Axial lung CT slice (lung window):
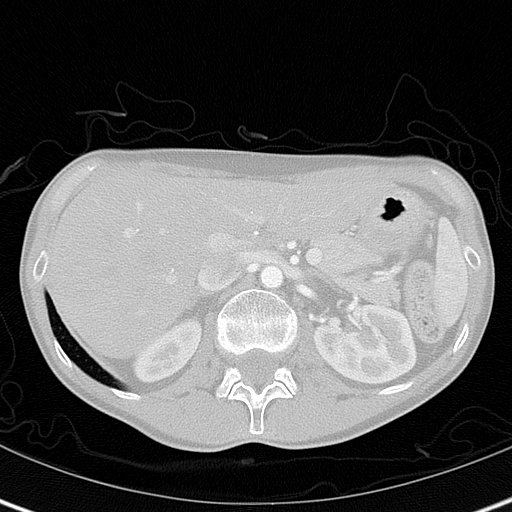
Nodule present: no